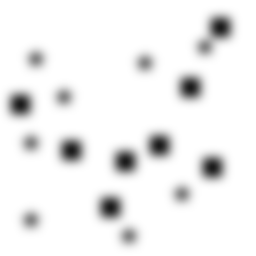
Squares: 8
Triangles: 0
Stars: 8
Total shapes: 16